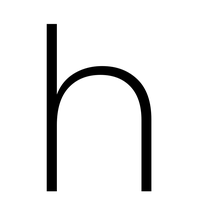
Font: Poppins-ExtraLight